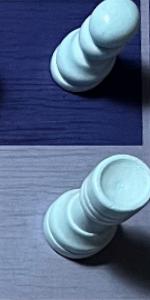
Label: Rook_White